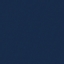
Land use / land cover: SeaLake